Question:
How do i write to console while compiling a windows application in SharpDevelop? I'd like to see which random numbers are generated in a certain method for debugging purposes.
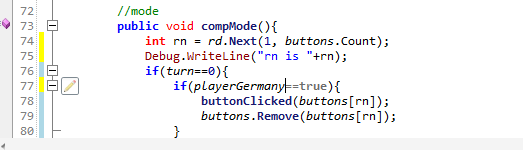
Answer: If you want to view compiling output, then select "Output" from "View" menu. Output window will appear at bottom of SharpDevelop. Select "Build" from drop-down list.

Debug output will appear when "Debug" selected for output.

Console.Output will never appear anywhere inside IDE - SharpDevelop didn't catch this. You can see it only inside console window of your application.
Code from last screenshoot:
'''
using System;
using System.Diagnostics;
using System.Windows.Forms;
namespace TestApp
{
class MainForm : Form
{
private Random rd;
private const int buttonsCount = 42;
public MainForm()
{
rd = new Random();
Text = "Click on me!";
}
protected override void OnClick(EventArgs e)
{
compMode();
}
public void compMode()
{
int rn = rd.Next(1, buttonsCount);
Debug.WriteLine("rn is {0}", rn);
}
public static void Main(string[] args)
{
Application.Run(new MainForm());
}
}
}
'''